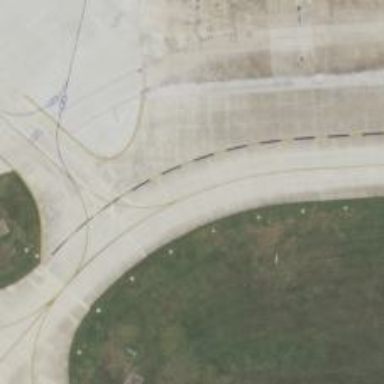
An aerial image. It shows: View of taxiway at the airport.